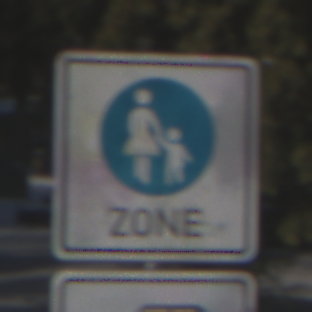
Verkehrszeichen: BeginnFussgaengerzone
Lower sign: MehrspurigeFahrzeugeFrei1
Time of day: MorningAfternoon
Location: Outdoor (Special)
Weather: Clear
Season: Winter
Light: Natural